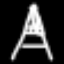
Label: The Eiffel Tower